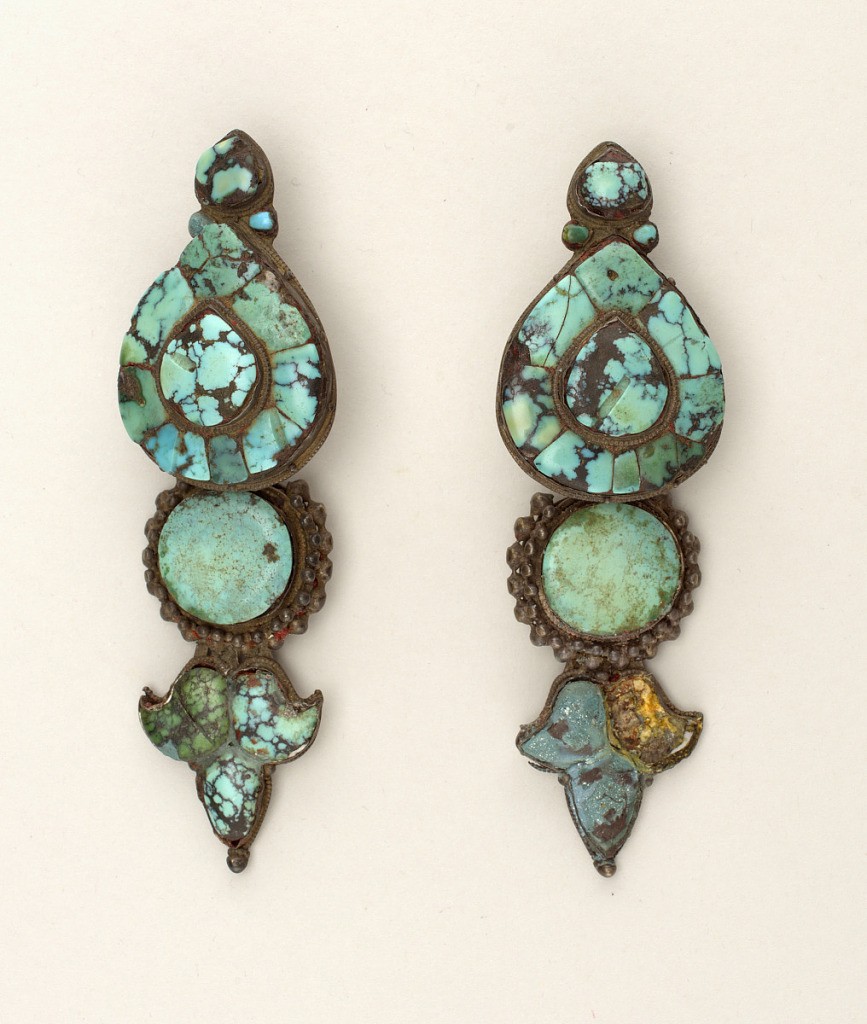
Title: Earrings
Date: late 19th century
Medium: Turquoise matrix and silver
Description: Pair of earrings. Turquoise matrix and silver.